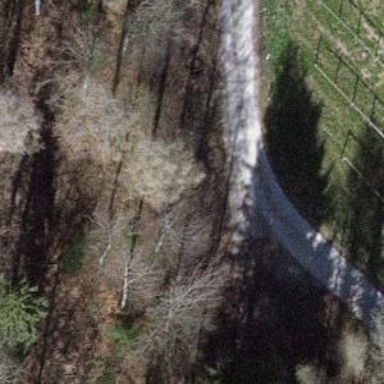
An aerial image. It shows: Well-maintained track road of grade 1.